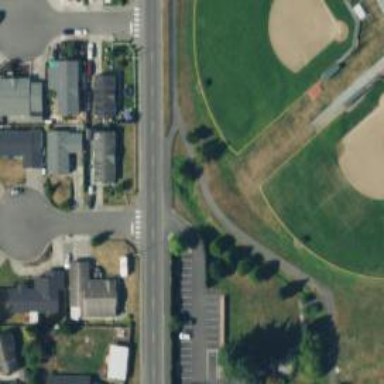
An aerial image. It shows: Residential road with asphalt surface and separate sidewalk.